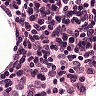
Metastatic tissue present: no